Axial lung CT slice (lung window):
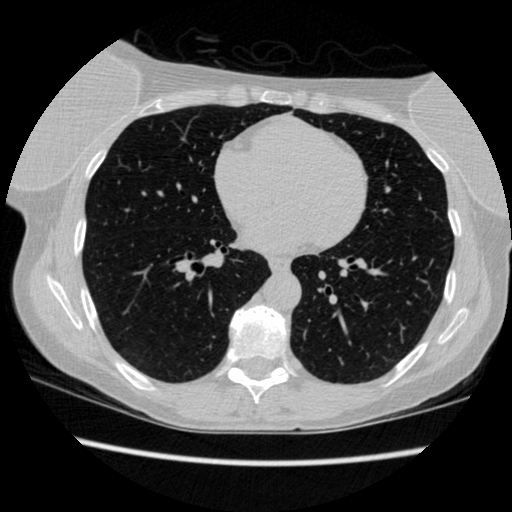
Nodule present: no